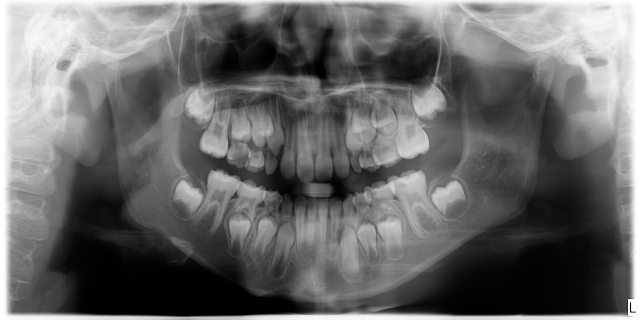
child